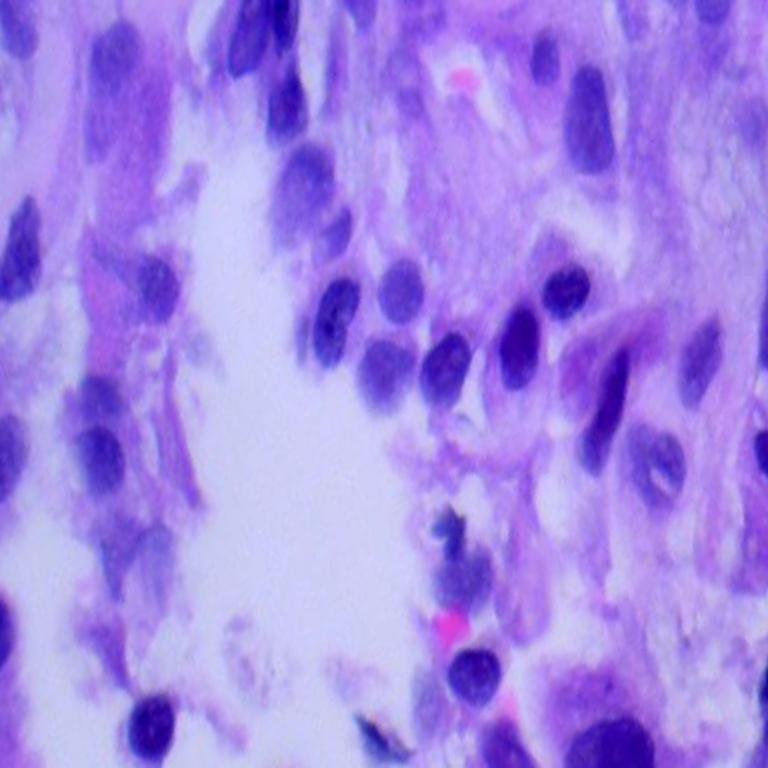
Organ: lung
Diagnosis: adenocarcinomas